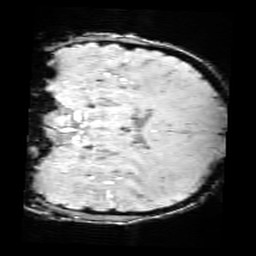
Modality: SWI
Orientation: coronal
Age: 9
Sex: male
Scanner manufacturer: siemens
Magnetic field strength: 3 T
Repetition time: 0.027 s
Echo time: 0.02 s